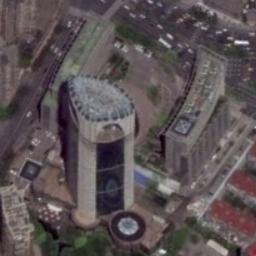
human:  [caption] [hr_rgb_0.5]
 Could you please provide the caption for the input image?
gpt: The commercial area is near the road with many cars .

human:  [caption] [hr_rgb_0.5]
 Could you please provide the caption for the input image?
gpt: There is a parking lot next to the building .

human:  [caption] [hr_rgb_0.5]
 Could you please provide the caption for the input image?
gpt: In a business district there are several tall buildings of different shapes and several roads with many cars and many trees .

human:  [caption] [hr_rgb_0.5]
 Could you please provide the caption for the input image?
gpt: A commercial area has a high-rise building and some other buildings .

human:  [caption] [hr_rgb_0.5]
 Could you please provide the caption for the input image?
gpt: There are several red buildings on a commercial area .